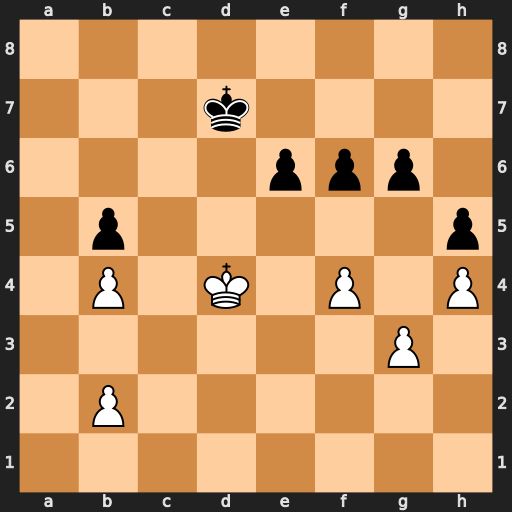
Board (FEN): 8/3k4/4ppp1/1p5p/1P1K1P1P/6P1/1P6/8
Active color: w
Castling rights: -
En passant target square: -
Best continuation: Kc5 e5 fxe5